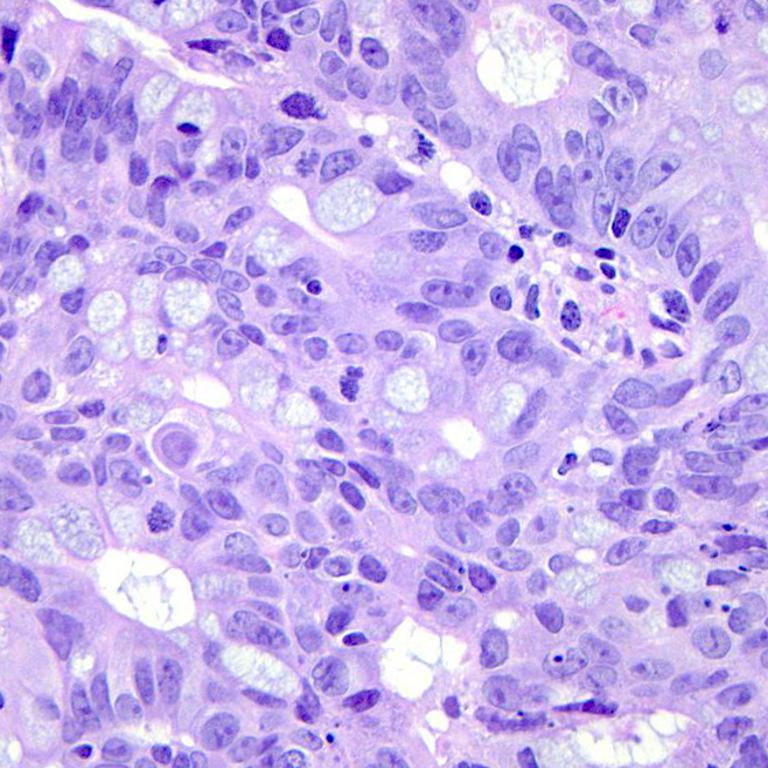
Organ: colon
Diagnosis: adenocarcinomas